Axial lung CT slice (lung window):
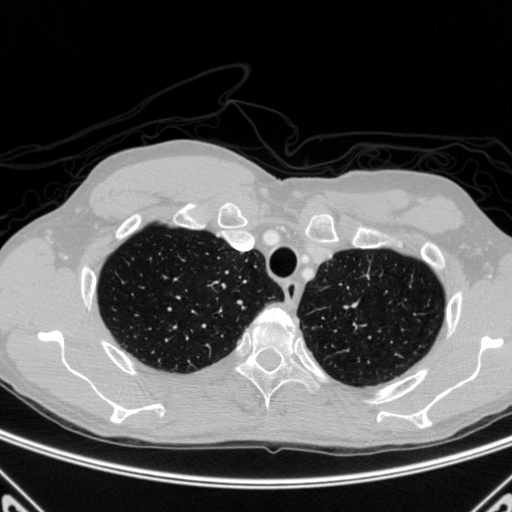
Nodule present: no